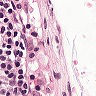
Metastatic tissue present: no